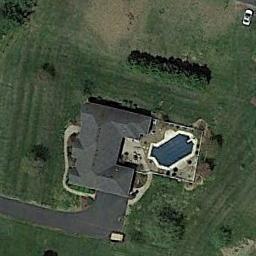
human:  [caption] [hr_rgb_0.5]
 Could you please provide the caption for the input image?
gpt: The sparse residential is on the grass next to some trees and a road .

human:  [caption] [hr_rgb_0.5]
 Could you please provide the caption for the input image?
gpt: There is a road next to the sparse residential .

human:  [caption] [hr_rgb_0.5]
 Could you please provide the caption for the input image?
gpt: There are several houses among the lush woods .

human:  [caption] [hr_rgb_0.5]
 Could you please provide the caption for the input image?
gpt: In a sparse residential area there is a grey house and a swimming pool surrounded by grass .

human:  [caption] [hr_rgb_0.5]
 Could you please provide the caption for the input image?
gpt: A sparse residential area with a black building on the green meadow .